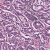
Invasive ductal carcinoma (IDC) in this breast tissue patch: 1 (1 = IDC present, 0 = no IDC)